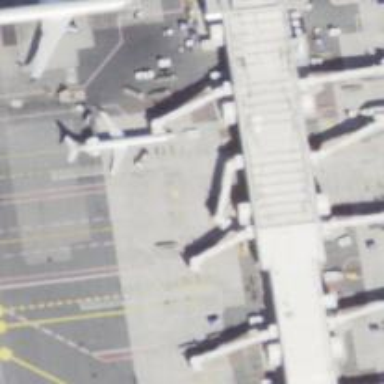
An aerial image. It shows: Airport gate.